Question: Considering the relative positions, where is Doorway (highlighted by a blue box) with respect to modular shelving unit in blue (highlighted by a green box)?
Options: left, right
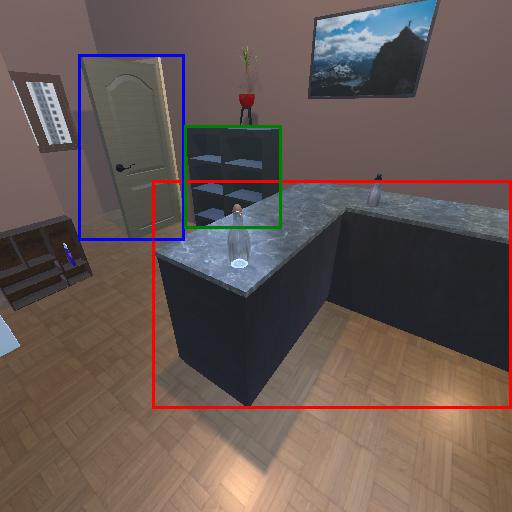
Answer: left